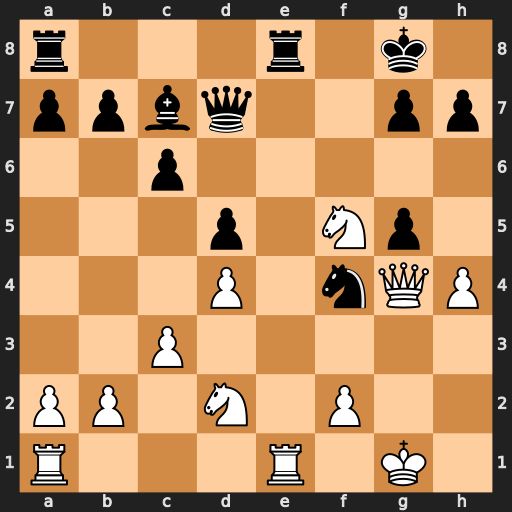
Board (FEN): r3r1k1/ppbq2pp/2p5/3p1Np1/3P1nQP/2P5/PP1N1P2/R3R1K1
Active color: w
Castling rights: -
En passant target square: -
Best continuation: Nh6+ gxh6 Qxd7